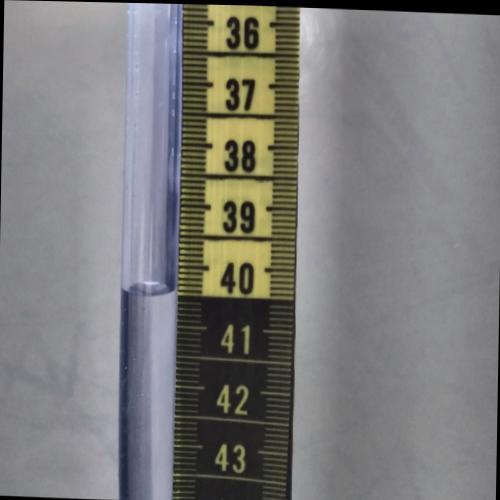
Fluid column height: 40.5 cm